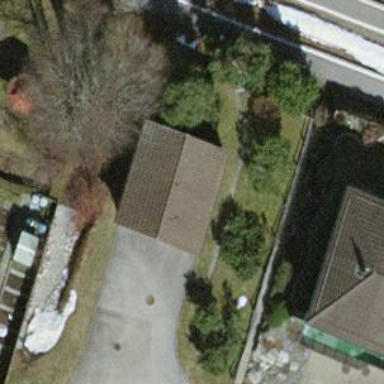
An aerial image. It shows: Garage building.